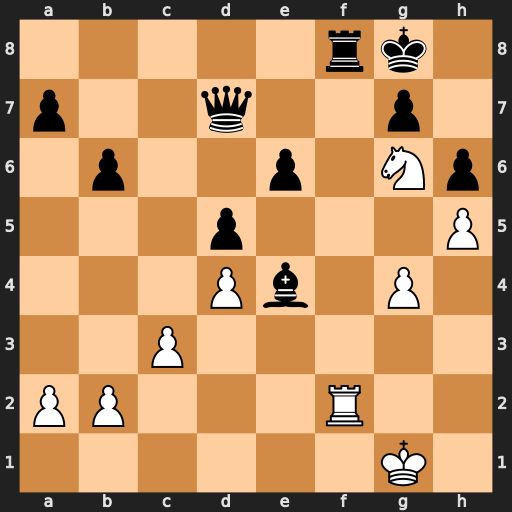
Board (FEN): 5rk1/p2q2p1/1p2p1Np/3p3P/3Pb1P1/2P5/PP3R2/6K1
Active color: w
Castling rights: -
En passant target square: -
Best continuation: Rxf8+ Kh7 Rh8#